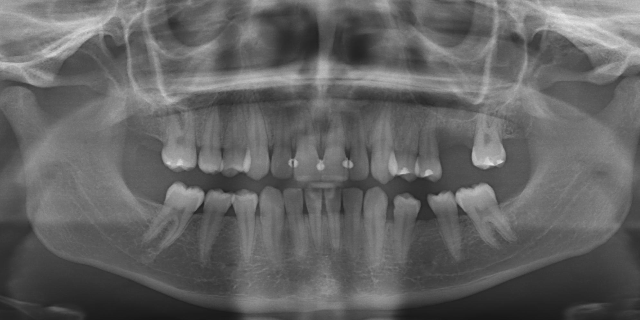
adult